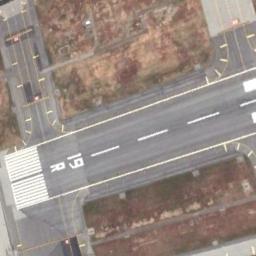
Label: runway